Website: slack
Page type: payment
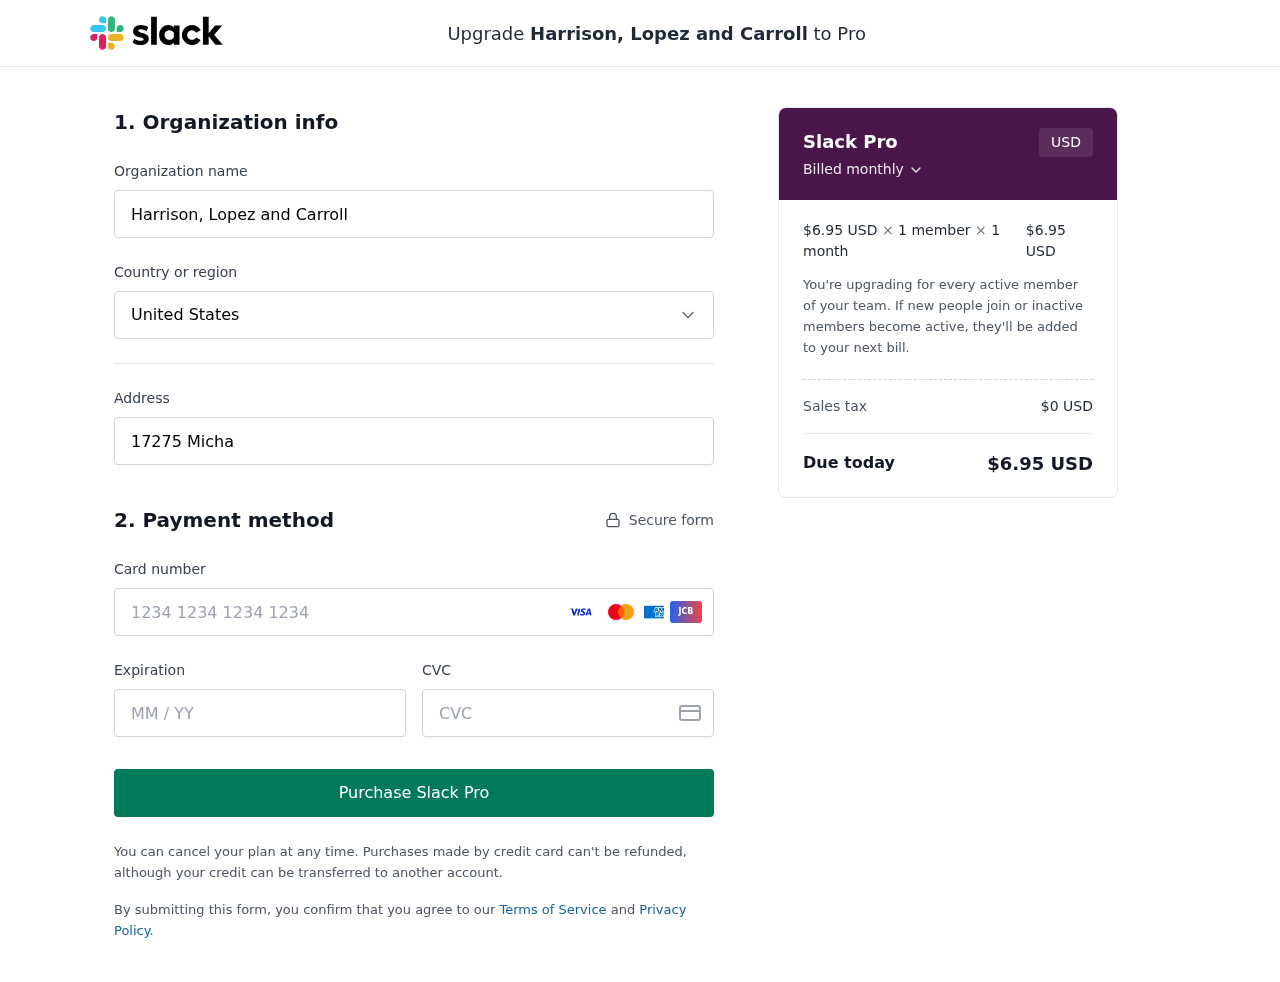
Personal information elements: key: PII_CARD_CVV
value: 458
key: PII_CARD_EXPIRY
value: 10/30
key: PII_CARD_NUMBER
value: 4944 1854 9590 8881
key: PII_COMPANY
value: Harrison, Lopez and Carroll
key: PII_COUNTRY
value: United States
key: PII_STREET
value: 17275 Michael Gardens Apt. 926
Product elements: key: PRODUCT1_PRICE
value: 6.95
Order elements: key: ORDER_SUBTOTAL
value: $6.95 USD
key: ORDER_TAX
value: $0 USD
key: ORDER_TOTAL
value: $6.95 USD